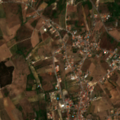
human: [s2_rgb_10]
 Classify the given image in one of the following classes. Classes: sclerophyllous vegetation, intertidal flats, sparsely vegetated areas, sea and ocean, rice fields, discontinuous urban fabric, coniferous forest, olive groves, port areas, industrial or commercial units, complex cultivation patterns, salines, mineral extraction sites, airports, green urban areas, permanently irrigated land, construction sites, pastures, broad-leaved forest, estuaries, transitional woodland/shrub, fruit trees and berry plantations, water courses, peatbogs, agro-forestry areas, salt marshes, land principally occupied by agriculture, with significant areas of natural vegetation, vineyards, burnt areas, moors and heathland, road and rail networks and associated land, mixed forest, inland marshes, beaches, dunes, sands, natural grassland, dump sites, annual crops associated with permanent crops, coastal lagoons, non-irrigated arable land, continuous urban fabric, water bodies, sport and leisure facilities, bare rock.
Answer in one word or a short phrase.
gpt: discontinuous urban fabric, vineyards, complex cultivation patterns